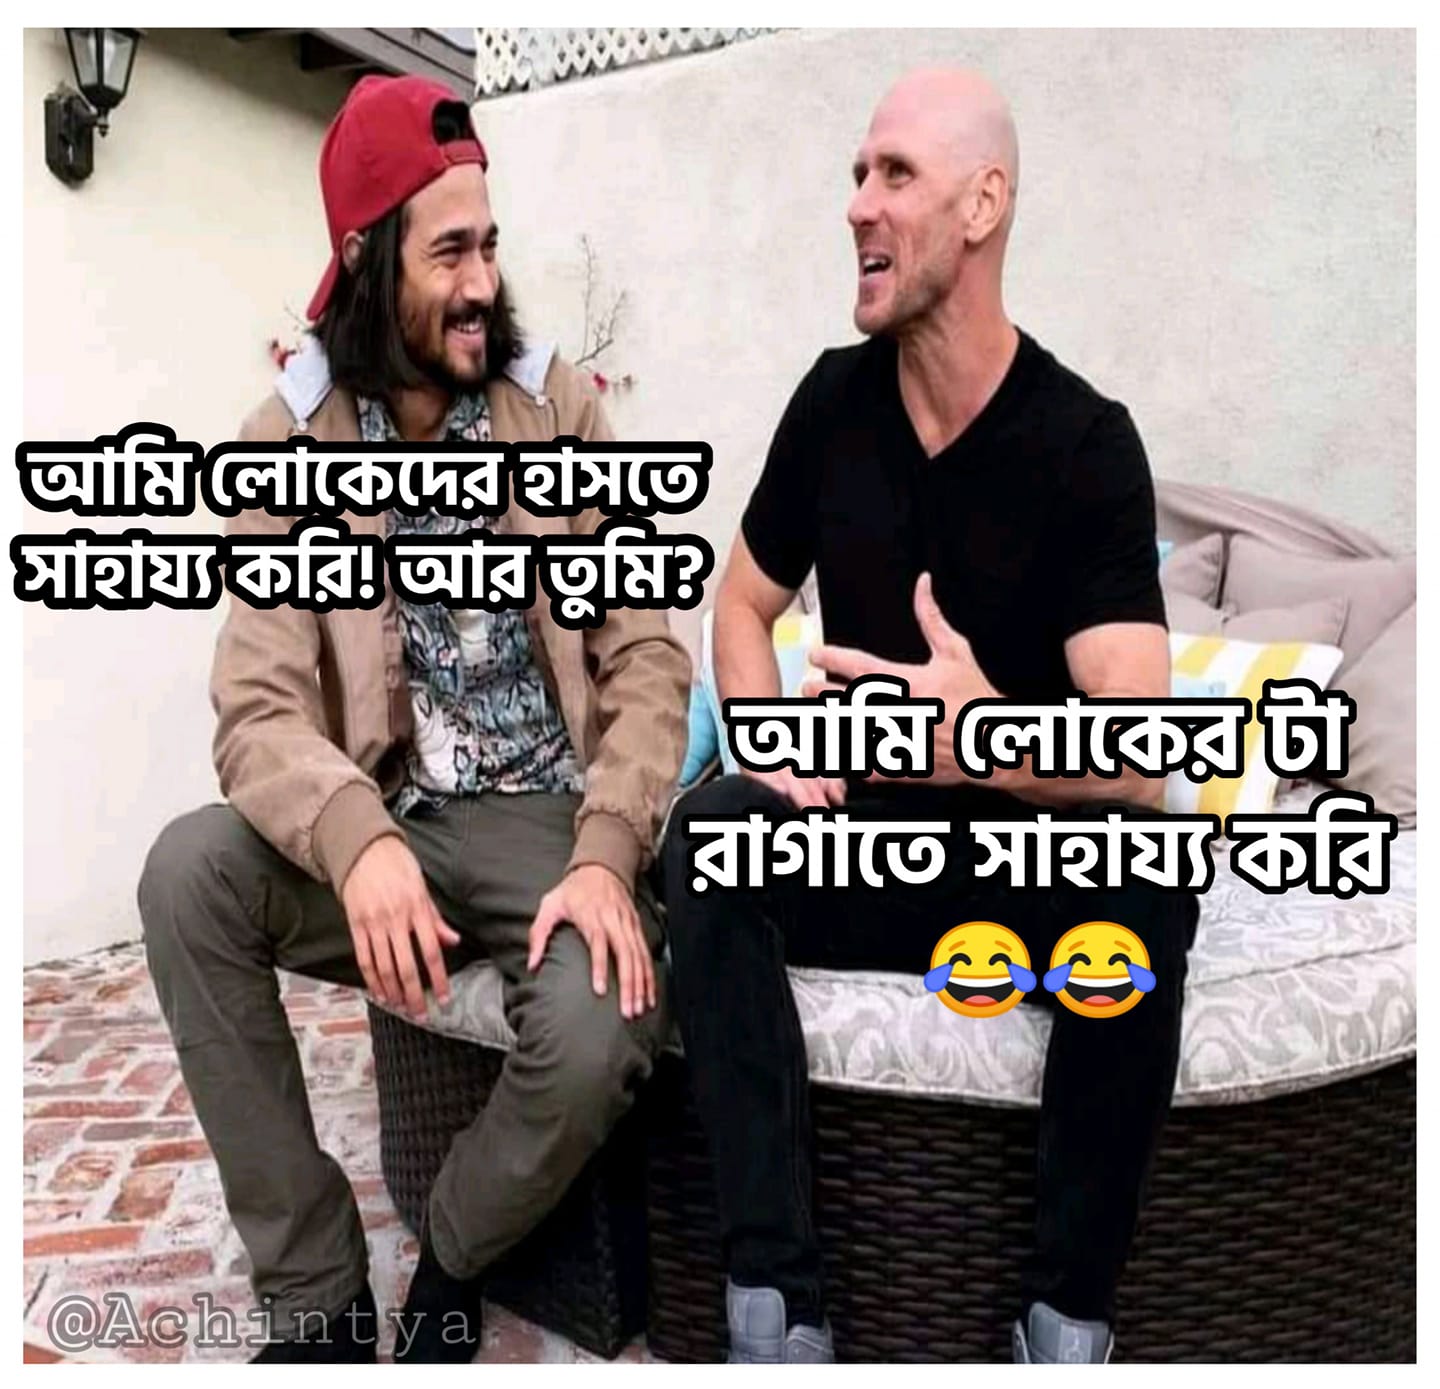
Text: আমি লোকদের হাসতে সাহায্য করি ! আর তুমি ? আমি লোকের টা রাগাতে সাহায্য করি
Label: Non Hate